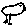
Label: bird